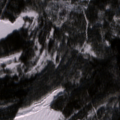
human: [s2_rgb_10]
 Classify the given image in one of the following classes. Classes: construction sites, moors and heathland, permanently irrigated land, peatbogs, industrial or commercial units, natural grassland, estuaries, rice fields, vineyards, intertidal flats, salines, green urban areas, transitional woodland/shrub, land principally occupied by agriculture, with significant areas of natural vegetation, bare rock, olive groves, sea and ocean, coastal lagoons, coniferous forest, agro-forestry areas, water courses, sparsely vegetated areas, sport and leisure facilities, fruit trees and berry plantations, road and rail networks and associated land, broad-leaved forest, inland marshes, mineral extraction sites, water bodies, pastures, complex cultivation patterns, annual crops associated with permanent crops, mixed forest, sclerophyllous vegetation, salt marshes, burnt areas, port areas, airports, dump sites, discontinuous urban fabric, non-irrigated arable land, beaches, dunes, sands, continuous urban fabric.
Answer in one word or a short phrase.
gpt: coniferous forest, transitional woodland/shrub